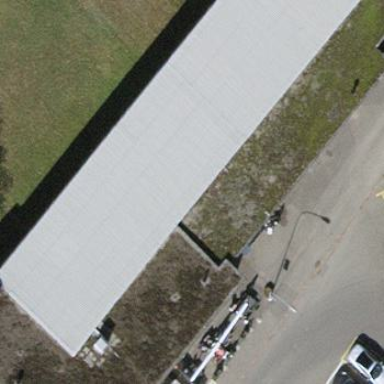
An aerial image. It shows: Commercial building housing sports center specialized in shooting activities.